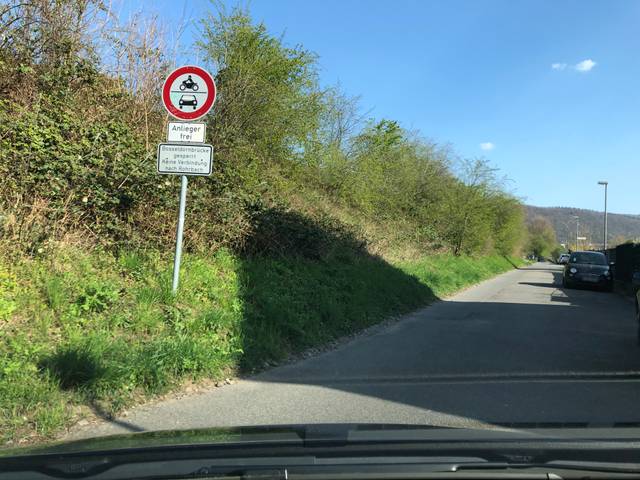
Region: Germany
Coordinates: 49.395, 8.677